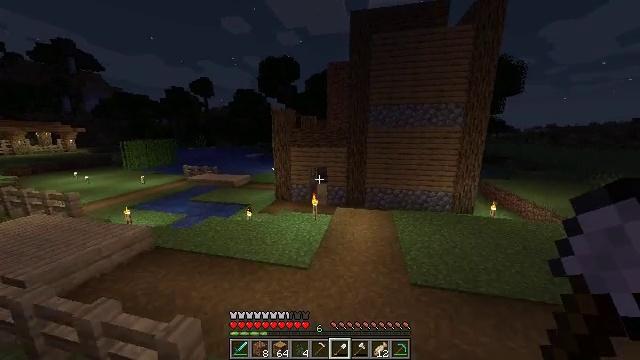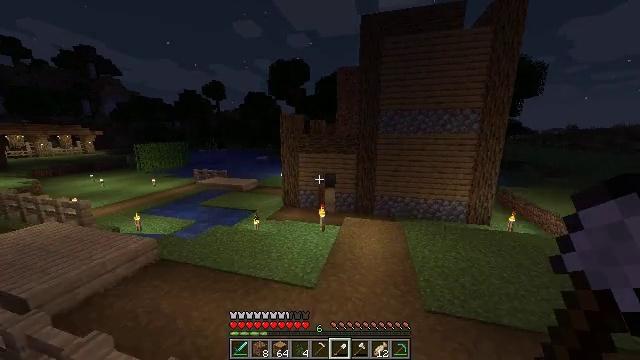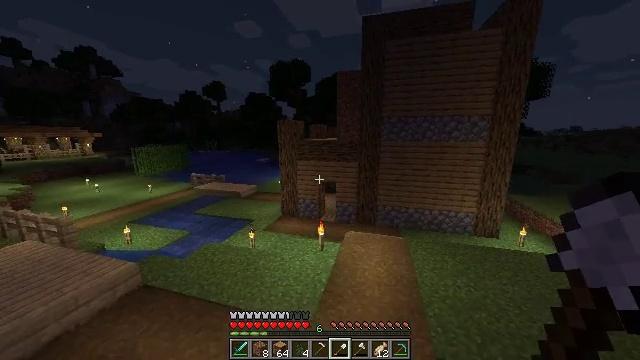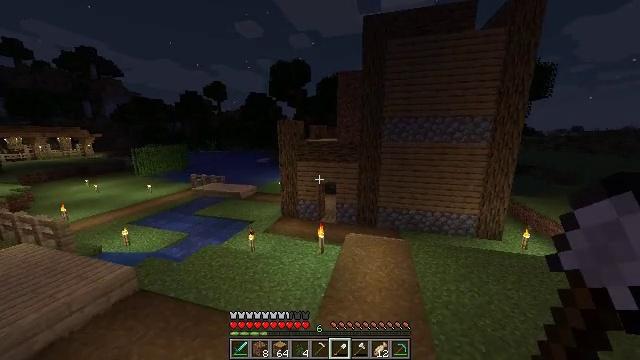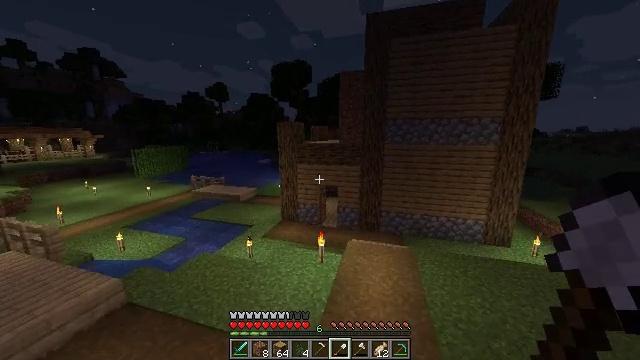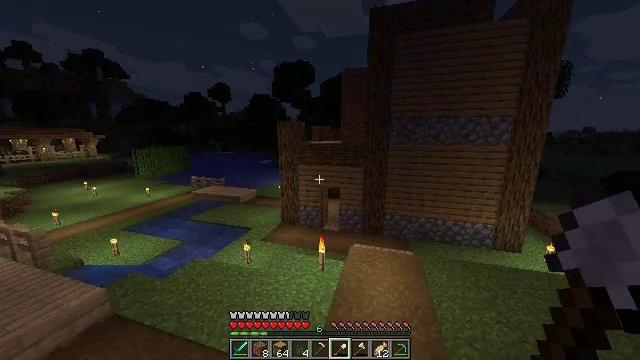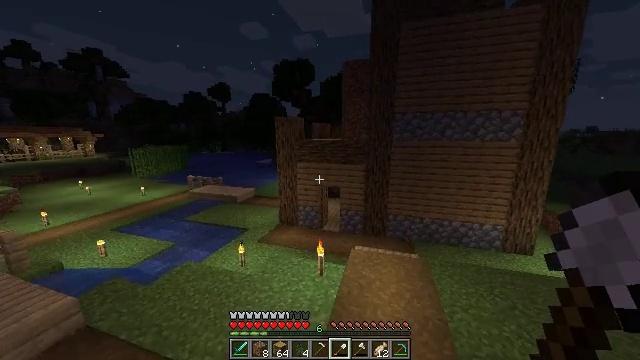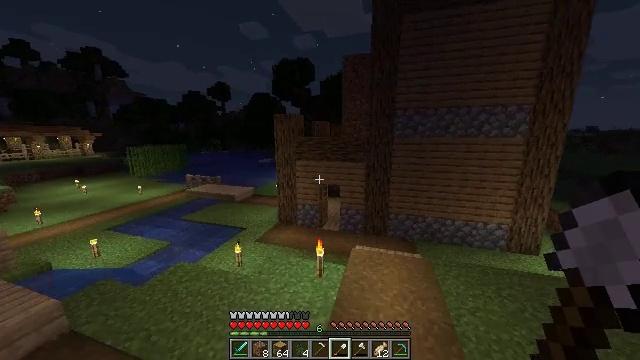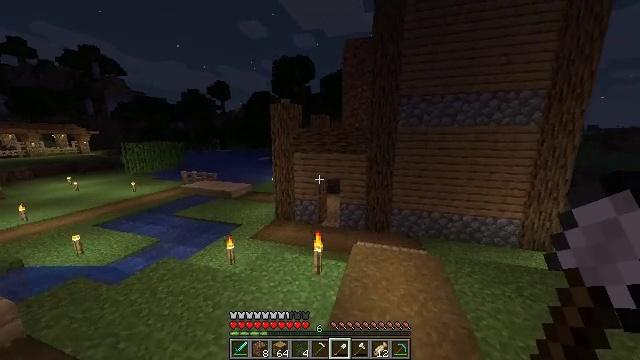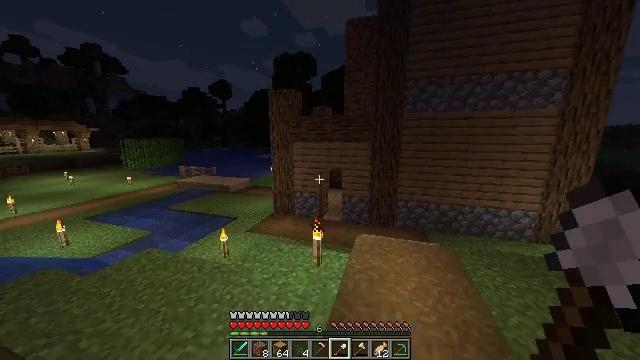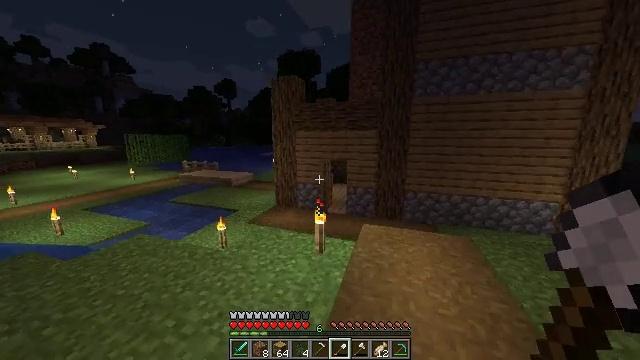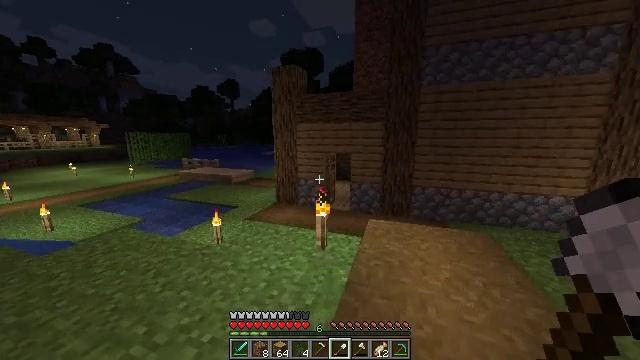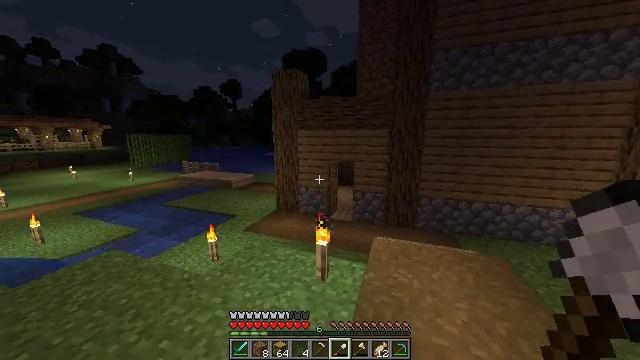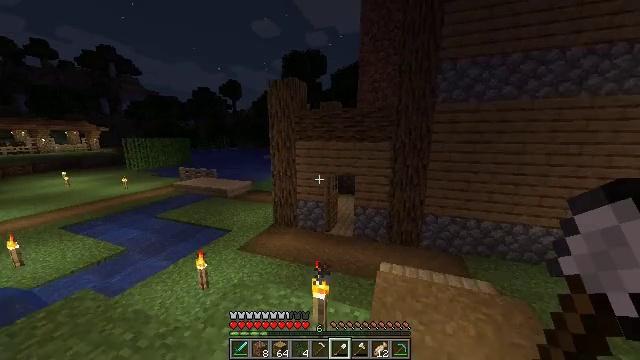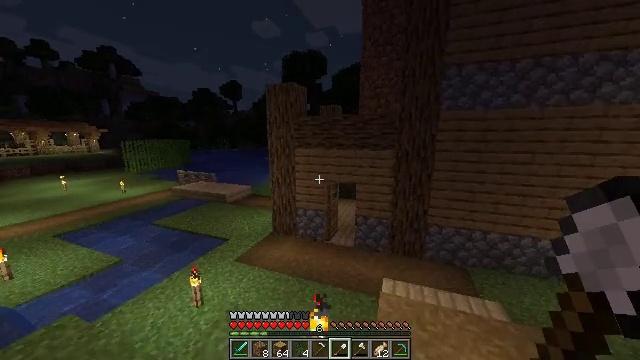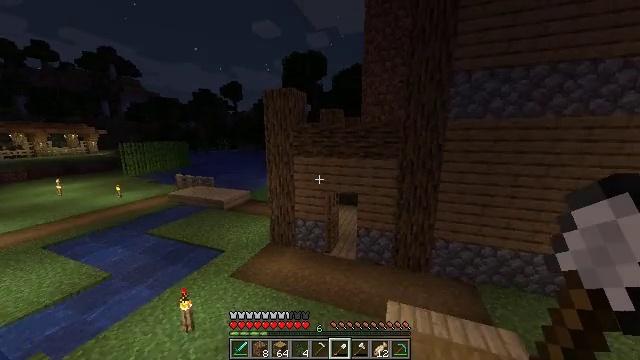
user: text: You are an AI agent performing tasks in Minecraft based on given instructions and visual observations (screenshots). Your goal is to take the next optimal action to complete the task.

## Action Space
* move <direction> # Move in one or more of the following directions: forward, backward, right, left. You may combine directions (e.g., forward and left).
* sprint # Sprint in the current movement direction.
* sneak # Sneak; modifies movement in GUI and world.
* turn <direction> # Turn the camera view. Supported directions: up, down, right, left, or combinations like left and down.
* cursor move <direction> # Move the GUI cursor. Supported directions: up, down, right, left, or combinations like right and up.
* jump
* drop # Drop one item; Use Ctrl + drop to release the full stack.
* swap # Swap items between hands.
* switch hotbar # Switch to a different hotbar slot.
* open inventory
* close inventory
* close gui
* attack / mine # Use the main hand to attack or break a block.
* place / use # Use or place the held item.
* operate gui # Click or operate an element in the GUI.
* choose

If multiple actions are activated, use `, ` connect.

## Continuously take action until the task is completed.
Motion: motion action
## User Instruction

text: Pick up the birch sapling by breaking it.
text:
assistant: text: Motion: move forward, turn left, jump
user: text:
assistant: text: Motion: move forward, jump
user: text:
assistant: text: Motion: move forward, jump
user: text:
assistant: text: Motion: move forward, jump
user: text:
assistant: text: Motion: move forward, jump
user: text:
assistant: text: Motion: move forward, jump
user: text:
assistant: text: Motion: move forward, jump
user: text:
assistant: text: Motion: move forward, jump
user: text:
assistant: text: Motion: move forward, jump
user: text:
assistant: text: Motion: move forward, turn left, jump
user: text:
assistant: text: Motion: move forward, jump
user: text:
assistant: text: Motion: move forward, jump
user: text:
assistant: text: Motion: move forward, jump
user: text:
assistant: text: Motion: move forward, jump
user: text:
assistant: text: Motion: move forward, jump
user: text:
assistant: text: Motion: move forward, jump
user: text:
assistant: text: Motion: move forward, jump
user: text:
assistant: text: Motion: move forward, jump
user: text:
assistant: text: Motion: move forward, jump
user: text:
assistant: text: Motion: move forward, jump
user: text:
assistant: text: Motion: move forward
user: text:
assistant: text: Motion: move forward, turn right
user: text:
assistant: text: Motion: move forward, turn right
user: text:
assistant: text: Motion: move forward
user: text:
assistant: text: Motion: move forward
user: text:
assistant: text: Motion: move forward
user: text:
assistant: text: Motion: move forward
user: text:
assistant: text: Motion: move forward, turn right
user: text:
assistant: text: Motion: move forward, turn right
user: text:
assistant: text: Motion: move forward, turn right